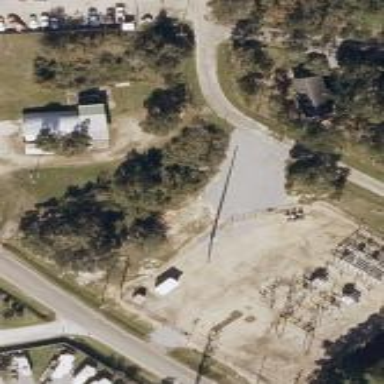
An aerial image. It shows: There is distribution substation enclosed by fence.